Question: I have listed all available fonts in system by calling
'''
GraphicsEnvironment graphicsEnvironment = GraphicsEnvironment.getLocalGraphicsEnvironment();
Font[] fontNames = graphicsEnvironment.getAllFonts();
for (Font s : fontNames) {
System.out.println(s);
}
'''
On console I can see many fonts but the list looks very uncomplete. For example: My OS has installed the "System" font but in output I can't see that font:
'''
...
java.awt.Font[family=Sylfaen,name=Sylfaen,style=plain,size=1]
java.awt.Font[family=Symbol,name=Symbol,style=plain,size=1]
java.awt.Font[family=Tahoma,name=Tahoma,style=plain,size=1]
...
'''
Installed fonts (sorry for polish OS):

Why is that?
Another thing is that in WordPad I can see "System" font. However in MS Word 2010 "System" font is not available.
The problem is not with this particular "System" font. There are several fonts installed but missing in Java.
EDIT:
Why am I asking? My application use BIRT Report Designer to generate .rpt files with reports templates. Next I use these files to render Swing components like JLabel, JTextField etc.
Main problem is: User can generate report with fields that use font that Java Swing can't handle.
The part of sample xml file generated by BIRT:
'''
<property name="fieldName">Blablabla{Label}</property>
<property name="fontFamily">"System"</property>
<property name="fontSize">16pt</property>
'''
Our customer requirment specifies that font can't differ between generated report and Java swing components.
What I want to do is either handle all system fonts in Java or exclude in BIRT fonts which java can't handle.
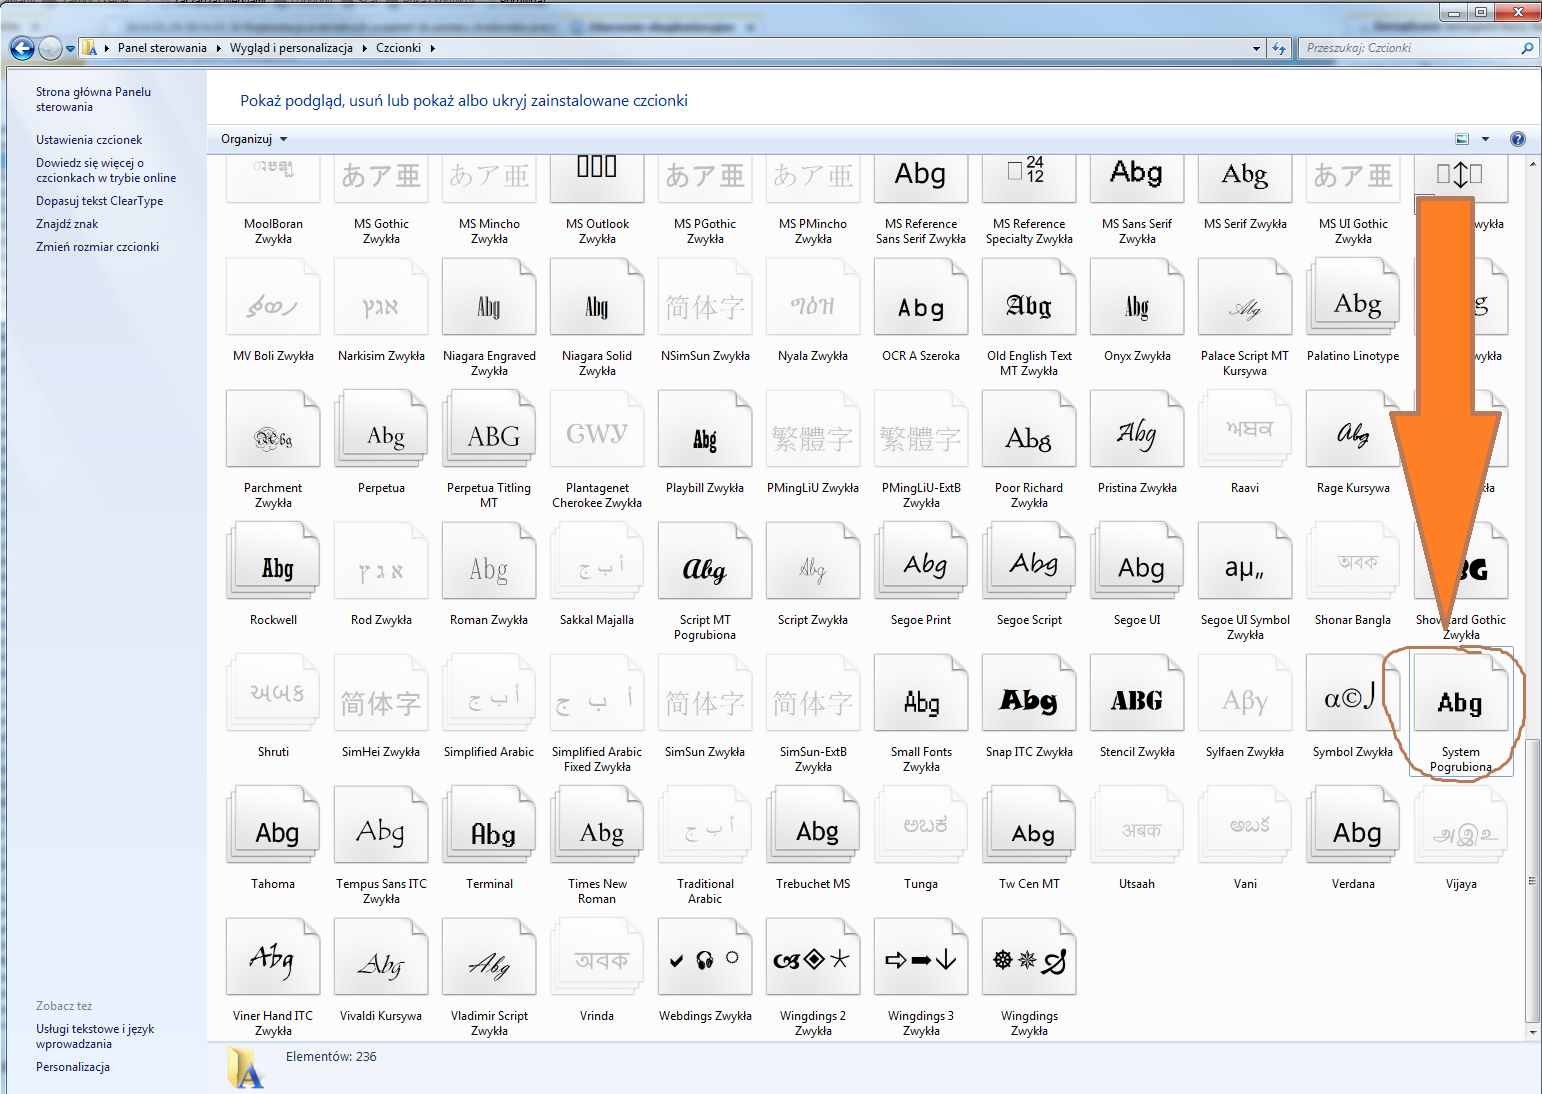
Answer: The JVM doesn't necessarily use the fonts installed on your System, It is being shipped with its own fonts with you can see at
> JAVA_HOME/jre/lib/fonts
For you to use a font with the JVM you need create the fonts and add them to the directory above or add the directory of the new fonts to your class path.
Alternatively, you can package the fonts with your jar archive file, Download fonts here
> <URL>
or the Microsoft true Type fonts.